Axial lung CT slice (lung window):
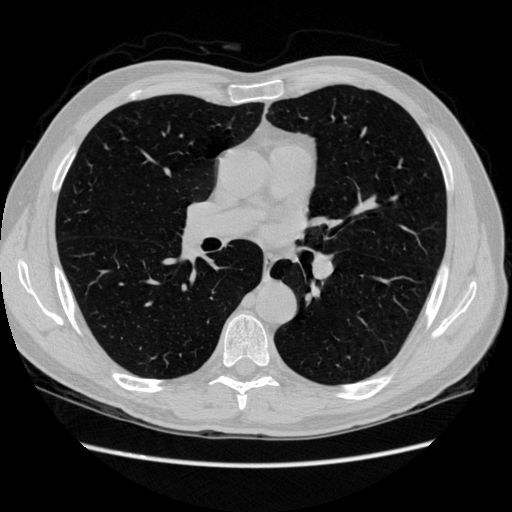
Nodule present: no